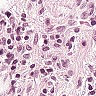
Metastatic tissue present: no